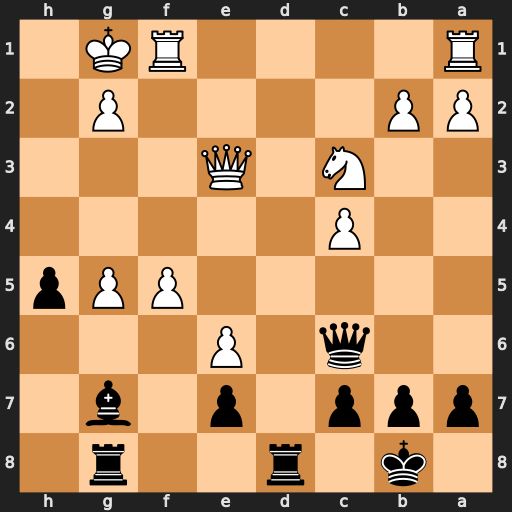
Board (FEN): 1k1r2r1/ppp1p1b1/2q1P3/5PPp/2P5/2N1Q3/PP4P1/R4RK1
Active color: b
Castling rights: -
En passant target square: -
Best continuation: Bd4 Qxd4 Rxd4